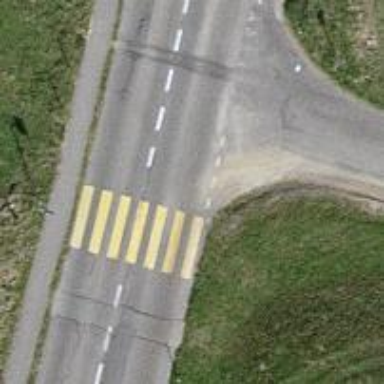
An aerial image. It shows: Marked zebra crossing on the road. The crossing is indicated by zebra markings.